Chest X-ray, PA view. Patient: 46 years old, sex F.
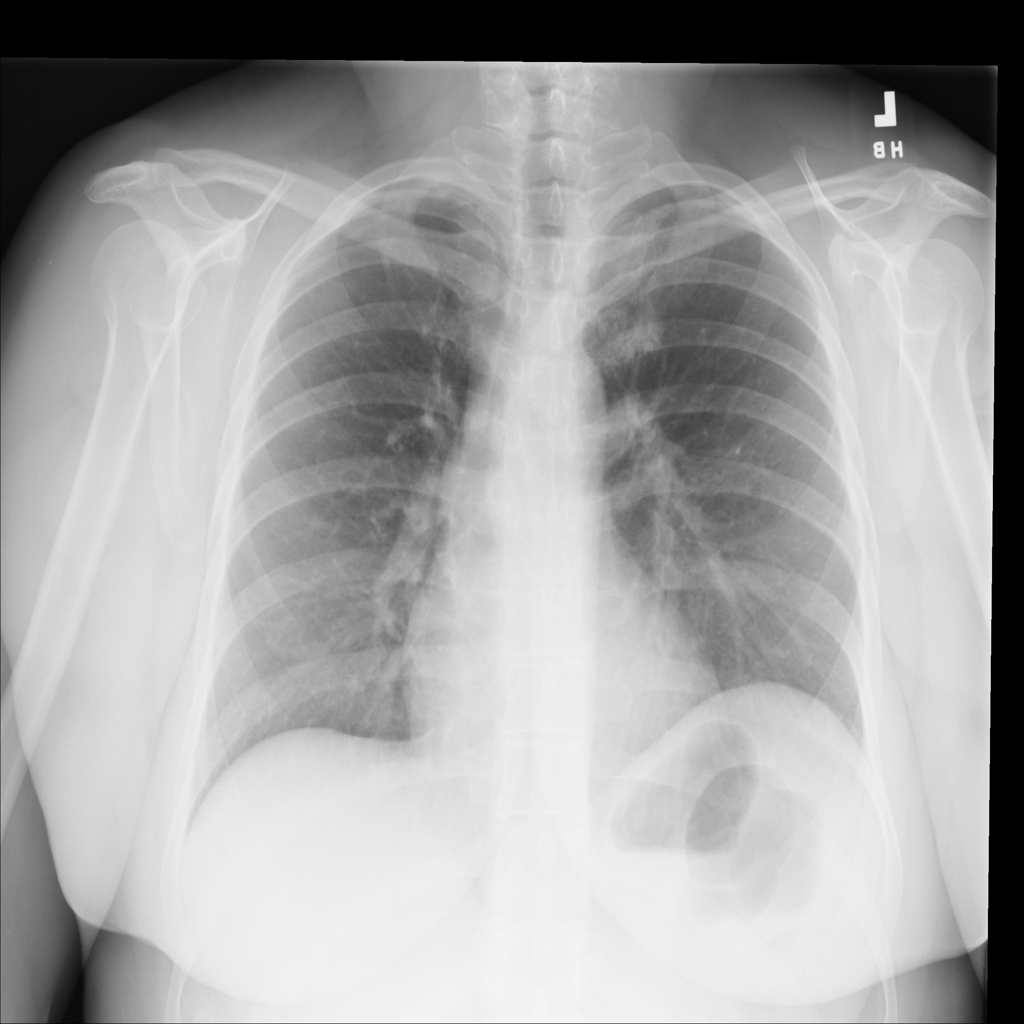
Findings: Infiltration